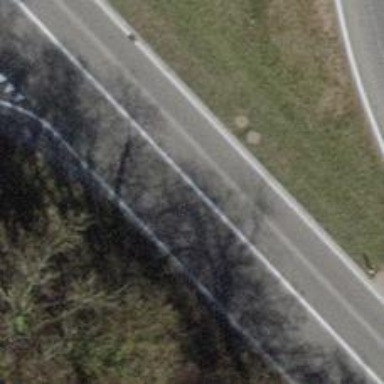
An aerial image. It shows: Secondary road with asphalt surface.